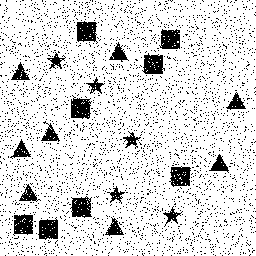
Squares: 8
Triangles: 8
Stars: 5
Total shapes: 21